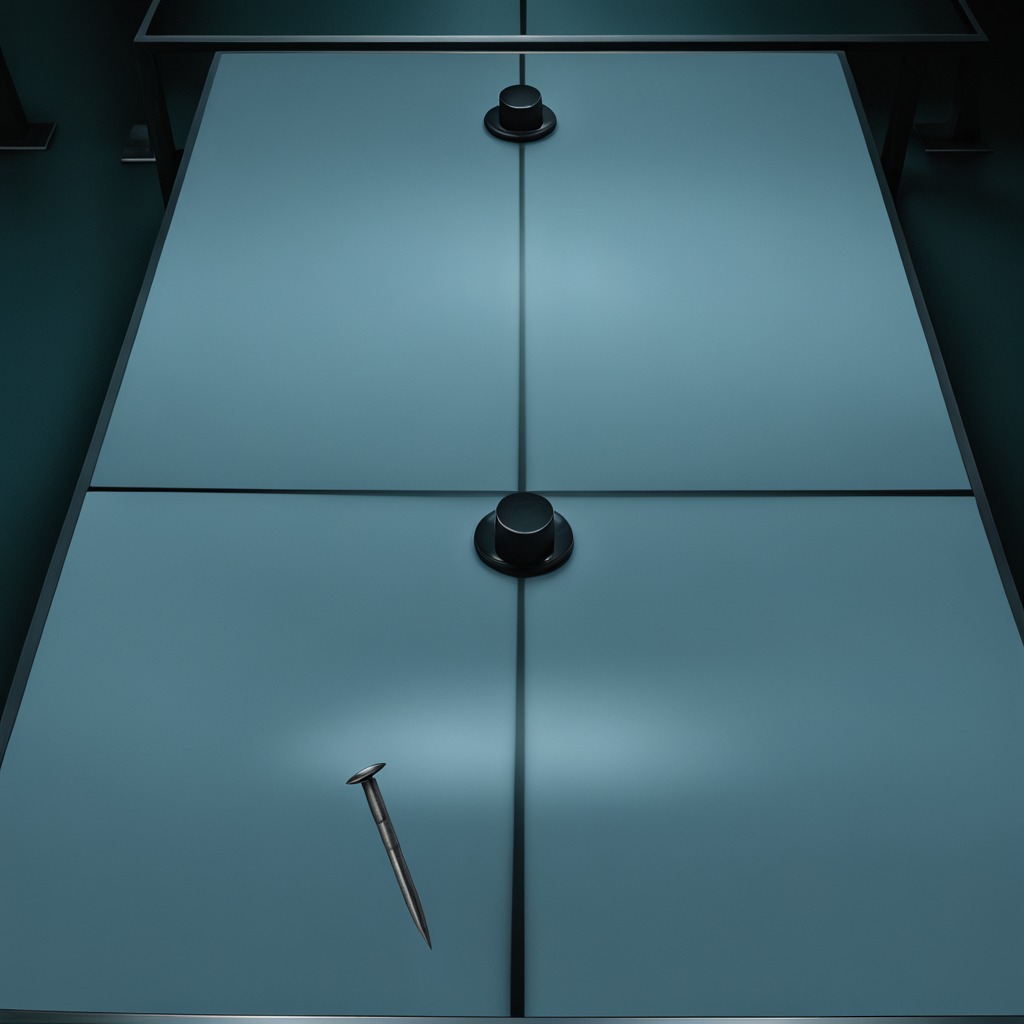
A nail is lying on the table.